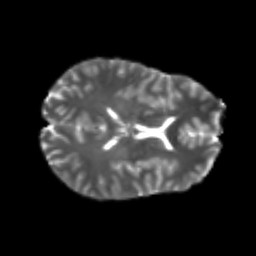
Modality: T2w
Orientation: axial
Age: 23
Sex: male
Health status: healthy
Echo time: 0.074 s